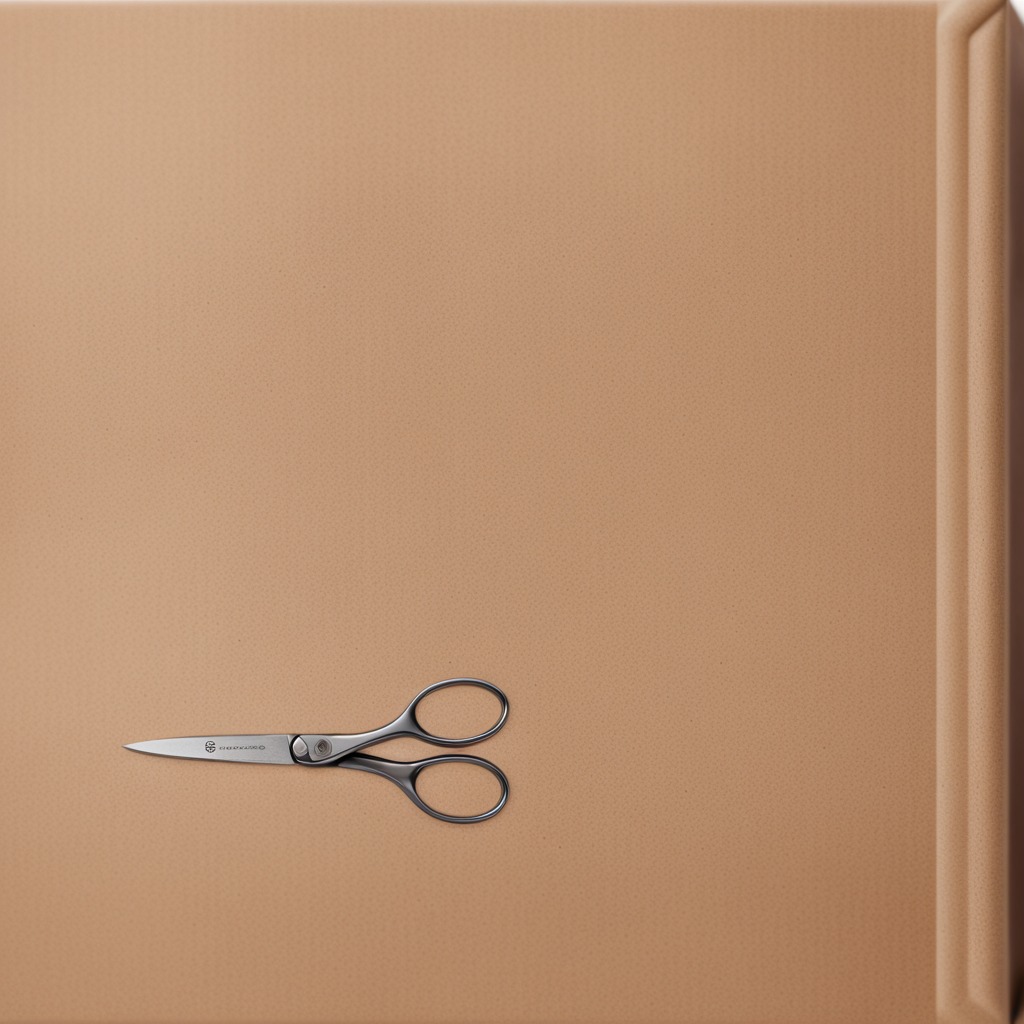
A scissor is lying on the cardboard box surface.